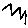
Label: zigzag